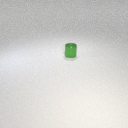
small green metal cylinder